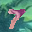
Label: 7